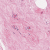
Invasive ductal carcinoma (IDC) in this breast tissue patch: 0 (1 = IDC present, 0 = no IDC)